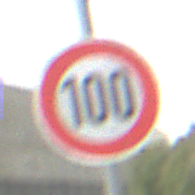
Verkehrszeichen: Geschwindigkeit100
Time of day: Midday
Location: Outdoor (Suburban)
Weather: PartlyCloudy
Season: Summer
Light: Natural